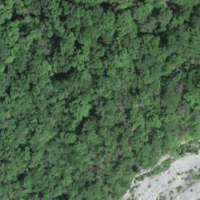
EUNIS habitat code: 44
Species observed at this site:
Ruscus aculeatus
Dioscorea communis